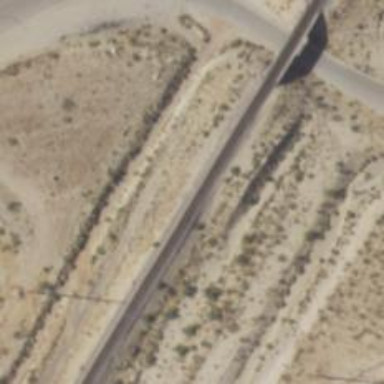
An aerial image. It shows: Railway track.